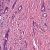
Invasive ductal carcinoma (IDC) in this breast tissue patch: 1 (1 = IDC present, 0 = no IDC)